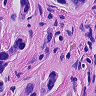
Metastatic tissue present: yes